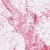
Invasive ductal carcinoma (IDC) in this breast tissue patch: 0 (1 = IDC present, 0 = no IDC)